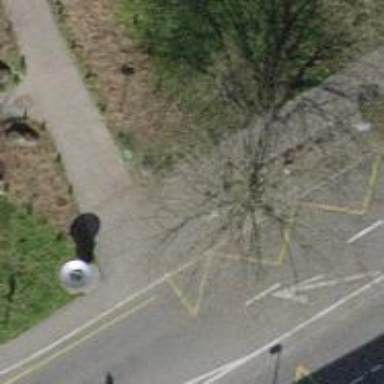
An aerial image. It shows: Bus stop with platform for public transport.